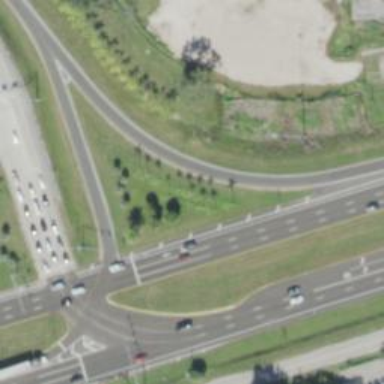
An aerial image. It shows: Asphalt motorway link.